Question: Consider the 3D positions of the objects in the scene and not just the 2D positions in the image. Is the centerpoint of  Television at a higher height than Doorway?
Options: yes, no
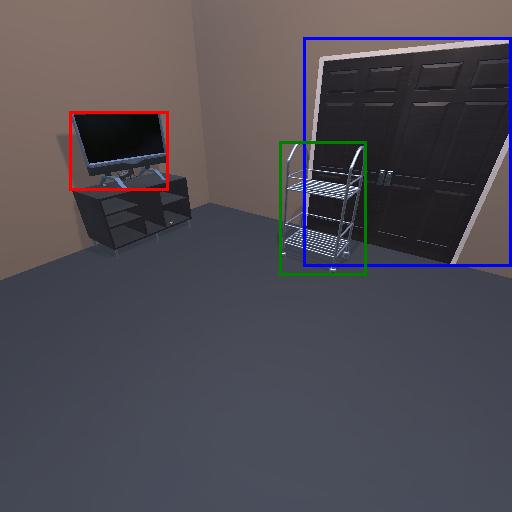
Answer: yes